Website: lowes
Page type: address-validator
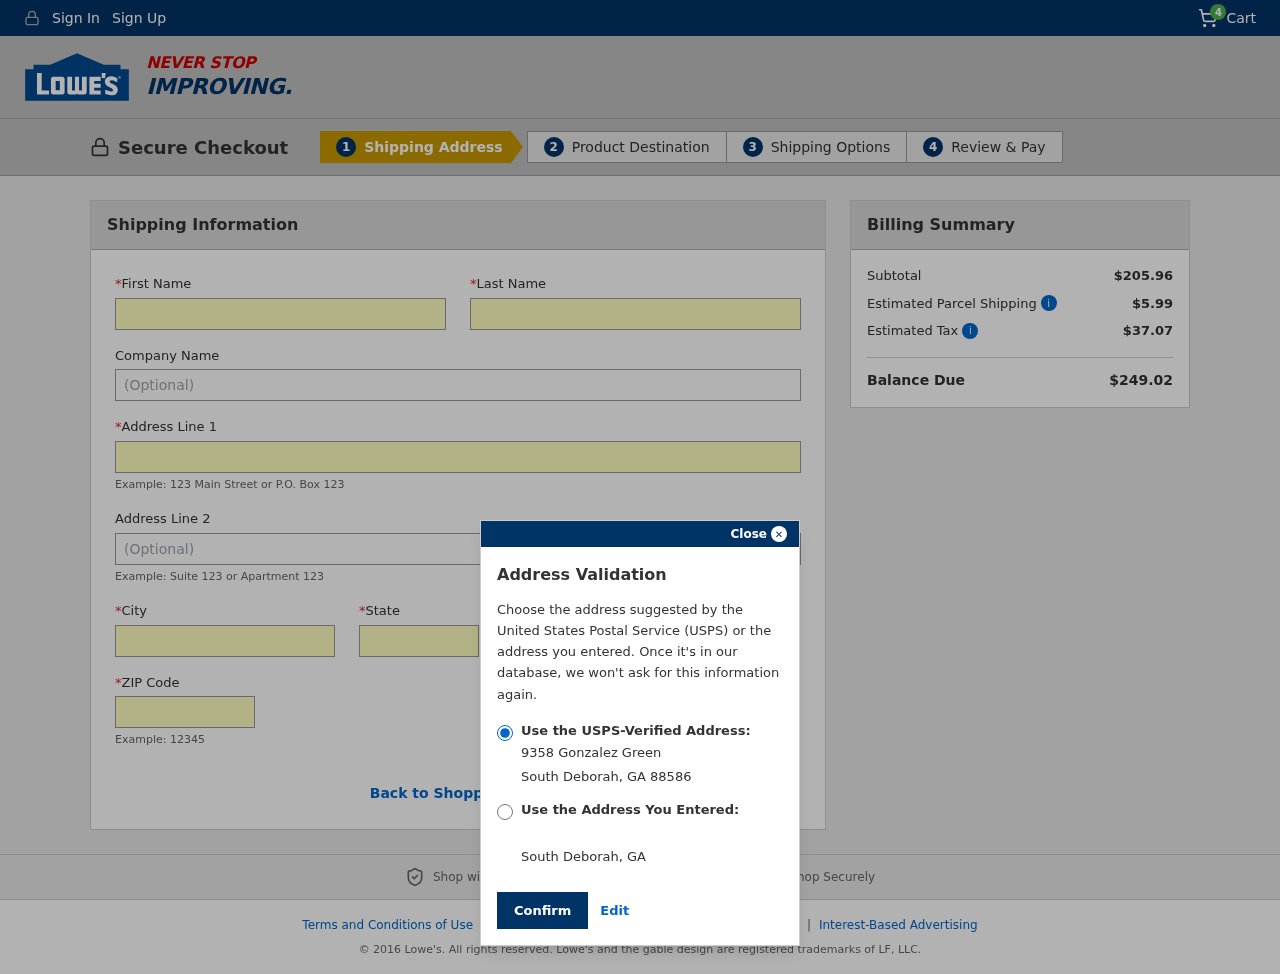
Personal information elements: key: PII_CITY
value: South Deborah
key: PII_COMPANY
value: Davila Ltd
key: PII_FIRSTNAME
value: Benjamin
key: PII_LASTNAME
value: Mitchell
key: PII_POSTCODE
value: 88586
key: PII_STATE
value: Georgia
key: PII_STATE_ABBR
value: GA
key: PII_STREET
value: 9358 Gonzalez Green
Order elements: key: ORDER_NUM_ITEMS
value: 4
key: ORDER_SUBTOTAL
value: $205.96
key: ORDER_SHIPPING_COST
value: $5.99
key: ORDER_TAX
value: $37.07
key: ORDER_TOTAL
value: $249.02